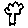
Label: tree